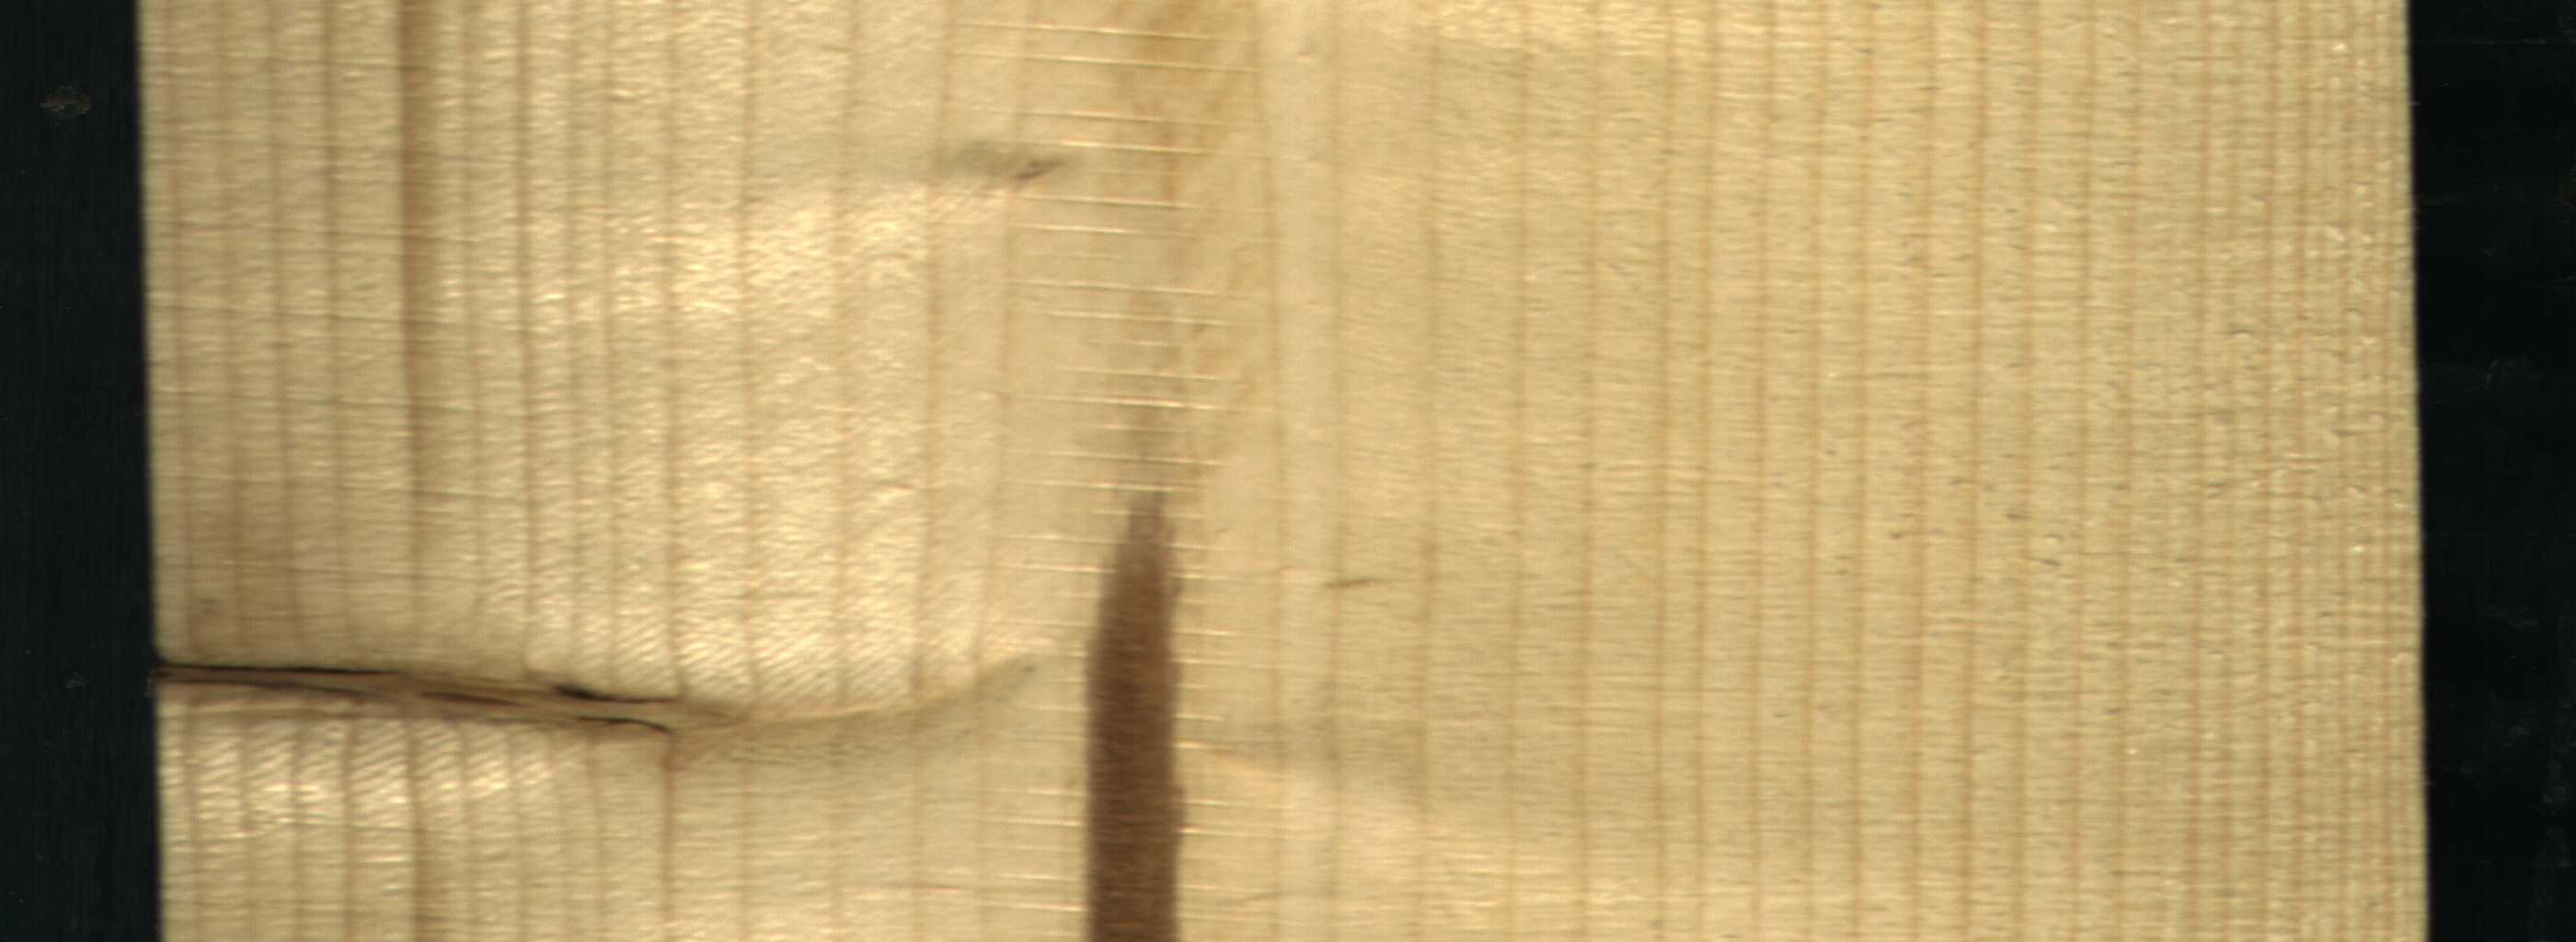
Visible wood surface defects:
Marrow
Dead_Knot